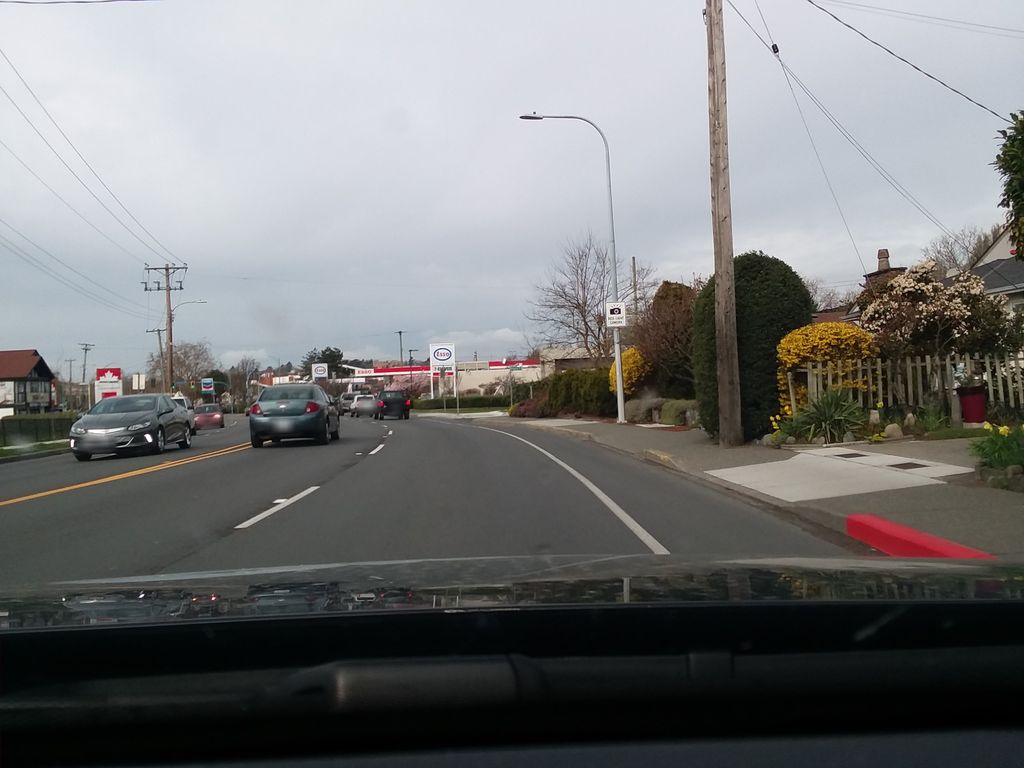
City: victoria